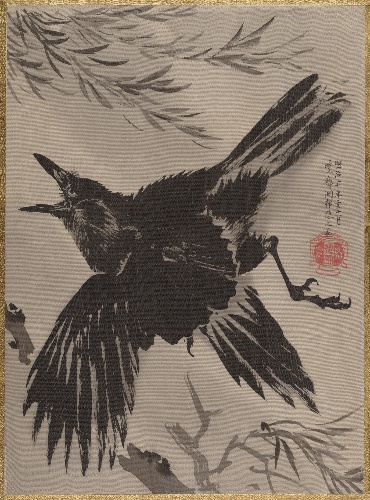
Title: 柳に鴉図|Crow and Willow Tree
Artist: Kawanabe Kyōsai 河鍋暁斎
Artist bio: Japanese, 1831–1889
Date: November 1887
Object type: Album leaf
Classification: Paintings
Medium: Album leaf; ink and color on silk
Culture: Japan
Period: Meiji period (1868–1912)
Dimensions: 14 1/4 x 10 1/2 in. (36.2 x 26.7 cm)
Department: Asian Art
Credit line: Charles Stewart Smith Collection, Gift of Mrs. Charles Stewart Smith, Charles Stewart Smith Jr., and Howard Caswell Smith, in memory of Charles Stewart Smith, 1914
Accession year: 1914
Repository: Metropolitan Museum of Art, New York, NY
Tags: Birds